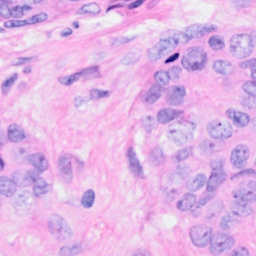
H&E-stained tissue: Breast